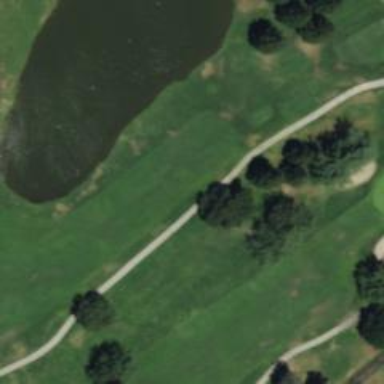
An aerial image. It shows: Path designated for golf carts.